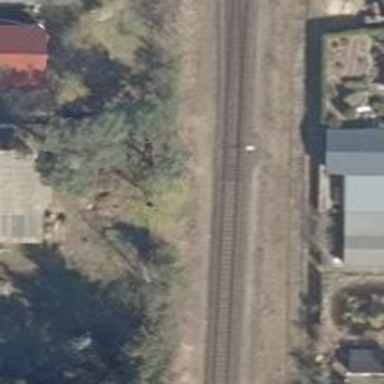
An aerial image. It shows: Railway switch.